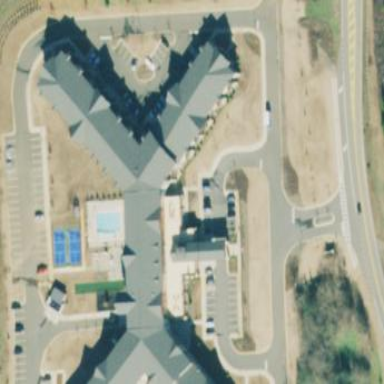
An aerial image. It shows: Nursing home building.